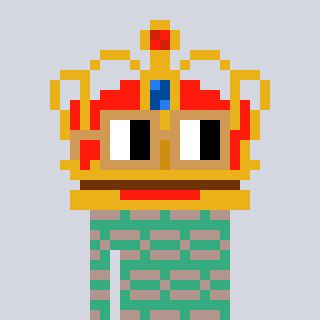
a pixel art character with square brown glasses, a crown-shaped head and a teal-colored body on a cool background